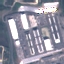
Land use / land cover: Industrial